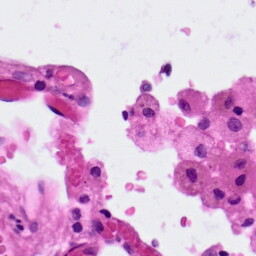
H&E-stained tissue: Lung